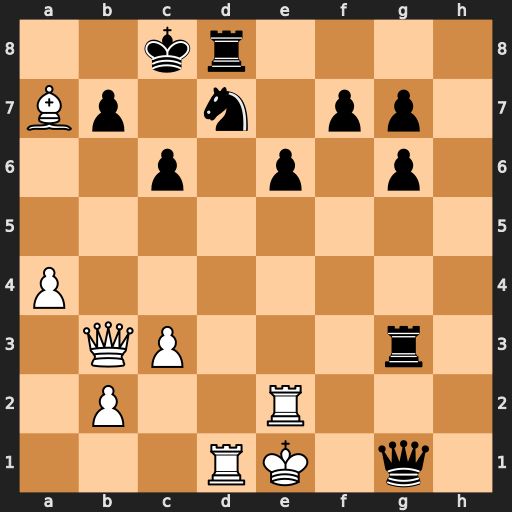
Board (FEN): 2kr4/Bp1n1pp1/2p1p1p1/8/P7/1QP3r1/1P2R3/3RK1q1
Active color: w
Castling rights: -
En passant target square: -
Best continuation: Bxg1 Rxg1+ Kf2 Rxd1 Qxd1